Field crop: maize
Growth stage: 2
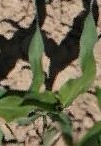
Species: maize